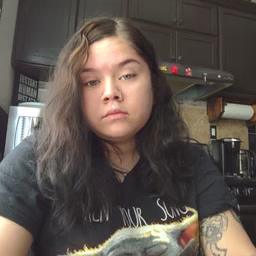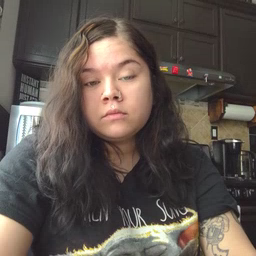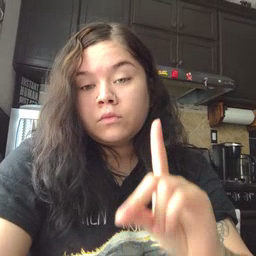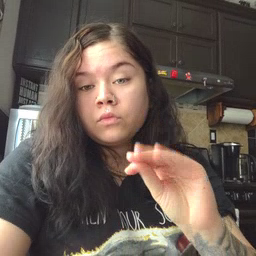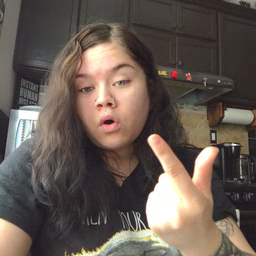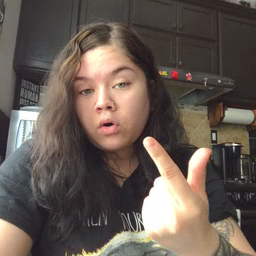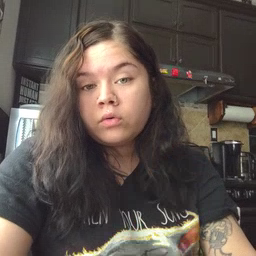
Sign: dog